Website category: auto
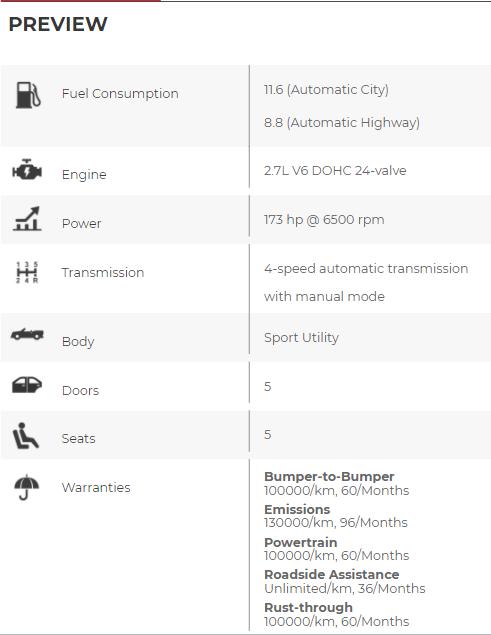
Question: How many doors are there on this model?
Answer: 5

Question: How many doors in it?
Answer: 5

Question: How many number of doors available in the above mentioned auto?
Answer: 5

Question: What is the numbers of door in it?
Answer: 5

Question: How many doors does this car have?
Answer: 5

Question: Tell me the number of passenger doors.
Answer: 5

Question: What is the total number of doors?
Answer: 5

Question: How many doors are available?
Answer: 5

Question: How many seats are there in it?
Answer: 5

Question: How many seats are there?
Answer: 5

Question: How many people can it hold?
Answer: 5

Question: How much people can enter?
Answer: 5

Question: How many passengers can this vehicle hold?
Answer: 5

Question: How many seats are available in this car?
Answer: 5

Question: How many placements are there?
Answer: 5

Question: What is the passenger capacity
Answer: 5

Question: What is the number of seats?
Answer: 5

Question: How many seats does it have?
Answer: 5

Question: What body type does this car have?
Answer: Sport Utility

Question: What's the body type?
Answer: Sport Utility

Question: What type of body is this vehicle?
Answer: Sport Utility

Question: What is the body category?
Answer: Sport Utility

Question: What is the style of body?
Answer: Sport Utility

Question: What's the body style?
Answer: Sport Utility

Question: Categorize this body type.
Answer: Sport Utility

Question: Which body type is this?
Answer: Sport Utility

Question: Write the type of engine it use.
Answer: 2.7L V6 DOHC 24-valve

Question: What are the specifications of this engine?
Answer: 2.7L V6 DOHC 24-valve

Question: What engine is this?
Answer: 2.7L V6 DOHC 24-valve

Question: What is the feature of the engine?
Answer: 2.7L V6 DOHC 24-valve

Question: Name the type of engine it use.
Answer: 2.7L V6 DOHC 24-valve

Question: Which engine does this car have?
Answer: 2.7L V6 DOHC 24-valve

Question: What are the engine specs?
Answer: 2.7L V6 DOHC 24-valve

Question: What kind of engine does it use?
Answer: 2.7L V6 DOHC 24-valve

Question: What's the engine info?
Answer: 2.7L V6 DOHC 24-valve

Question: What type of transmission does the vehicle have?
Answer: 4-speed automatic transmission with manual mode

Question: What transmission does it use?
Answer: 4-speed automatic transmission with manual mode

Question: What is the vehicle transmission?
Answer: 4-speed automatic transmission with manual mode

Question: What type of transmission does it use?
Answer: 4-speed automatic transmission with manual mode

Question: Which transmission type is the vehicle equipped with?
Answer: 4-speed automatic transmission with manual mode

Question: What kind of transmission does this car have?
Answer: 4-speed automatic transmission with manual mode

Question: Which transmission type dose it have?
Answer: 4-speed automatic transmission with manual mode

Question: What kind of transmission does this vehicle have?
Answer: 4-speed automatic transmission with manual mode

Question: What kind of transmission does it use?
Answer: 4-speed automatic transmission with manual mode

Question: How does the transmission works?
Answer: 4-speed automatic transmission with manual mode

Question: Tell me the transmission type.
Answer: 4-speed automatic transmission with manual mode

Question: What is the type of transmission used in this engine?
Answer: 4-speed automatic transmission with manual mode

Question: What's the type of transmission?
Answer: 4-speed automatic transmission with manual mode

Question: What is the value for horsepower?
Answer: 173 hp @ 6500 rpm

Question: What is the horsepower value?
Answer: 173 hp @ 6500 rpm

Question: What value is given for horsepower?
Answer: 173 hp @ 6500 rpm

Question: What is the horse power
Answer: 173 hp @ 6500 rpm

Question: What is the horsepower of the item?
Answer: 173 hp @ 6500 rpm

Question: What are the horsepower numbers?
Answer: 173 hp @ 6500 rpm

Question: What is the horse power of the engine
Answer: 173 hp @ 6500 rpm

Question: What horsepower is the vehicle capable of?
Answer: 173 hp @ 6500 rpm

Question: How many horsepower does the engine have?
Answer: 173 hp @ 6500 rpm

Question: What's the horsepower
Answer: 173 hp @ 6500 rpm

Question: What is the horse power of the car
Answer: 173 hp @ 6500 rpm

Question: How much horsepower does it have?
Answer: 173 hp @ 6500 rpm

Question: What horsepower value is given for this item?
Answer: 173 hp @ 6500 rpm

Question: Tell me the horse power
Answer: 173 hp @ 6500 rpm

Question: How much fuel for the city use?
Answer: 11.6 (Automatic City)

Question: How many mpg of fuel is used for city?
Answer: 11.6 (Automatic City)